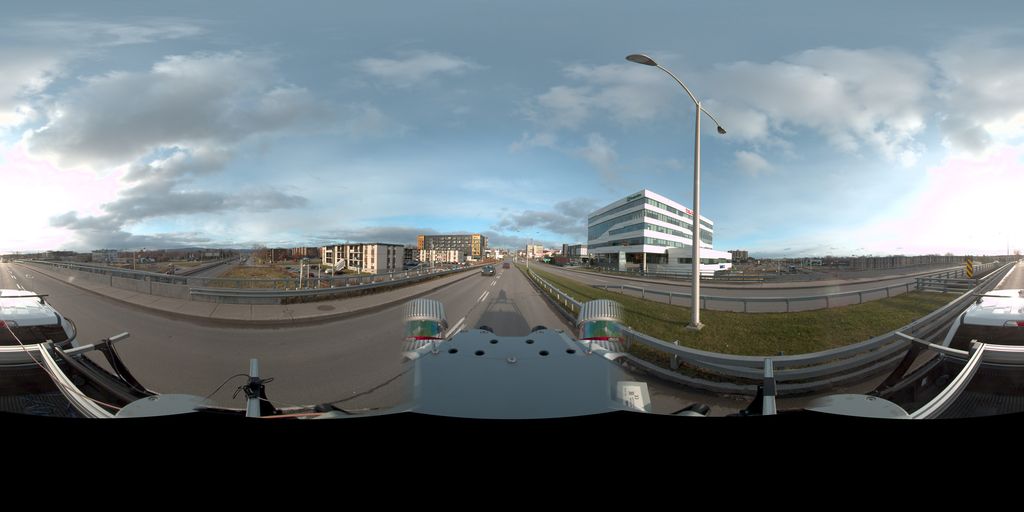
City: quebec_city